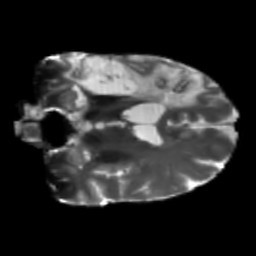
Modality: T2w
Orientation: coronal
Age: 49
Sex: male
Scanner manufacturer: siemens
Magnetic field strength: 3 T
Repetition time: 5.47 s
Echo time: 0.0854 s